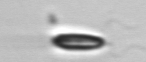
Label: Chrysochromulina